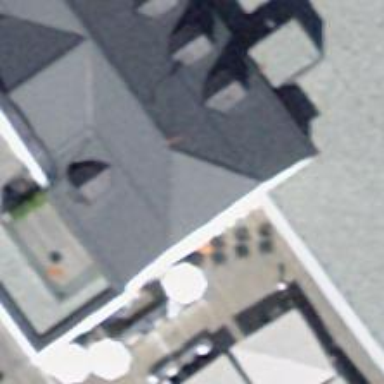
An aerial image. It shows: Restaurant located within hotel.